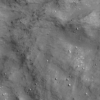
Label: not_dusty